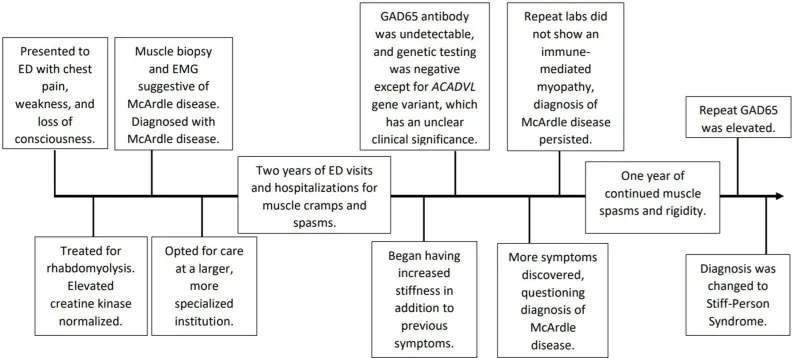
Chronological depiction from patient's initial presentation to final diagnosis.
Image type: chart (chart)